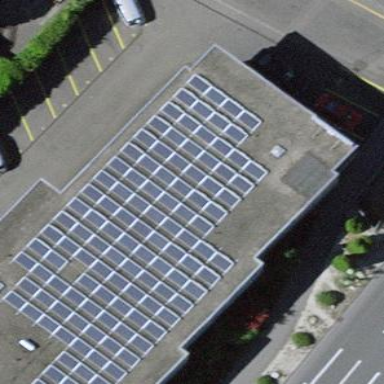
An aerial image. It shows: Solar power generator utilizing photovoltaic technology with solar photovoltaic panels.